Question: I'm trying to create authentication with auth, but I get this error.
I've searched forums, but possible solutions still do not give me results.
Any idea how to fix it I would really appreciate it
'''
import { Injectable } from '@angular/core';
import { Router } from '@angular/router';
import { User } from './user.model'
import { auth } from 'firebase/app';
import { AngularFireAuth } from '@angular/fire/auth';
import { AngularFirestore, AngularFirestoreDocument } from '@angular/fire/firestore';
import { Observable, of } from 'rxjs';
import { switchMap } from 'rxjs/operators';
'''
Screenshot

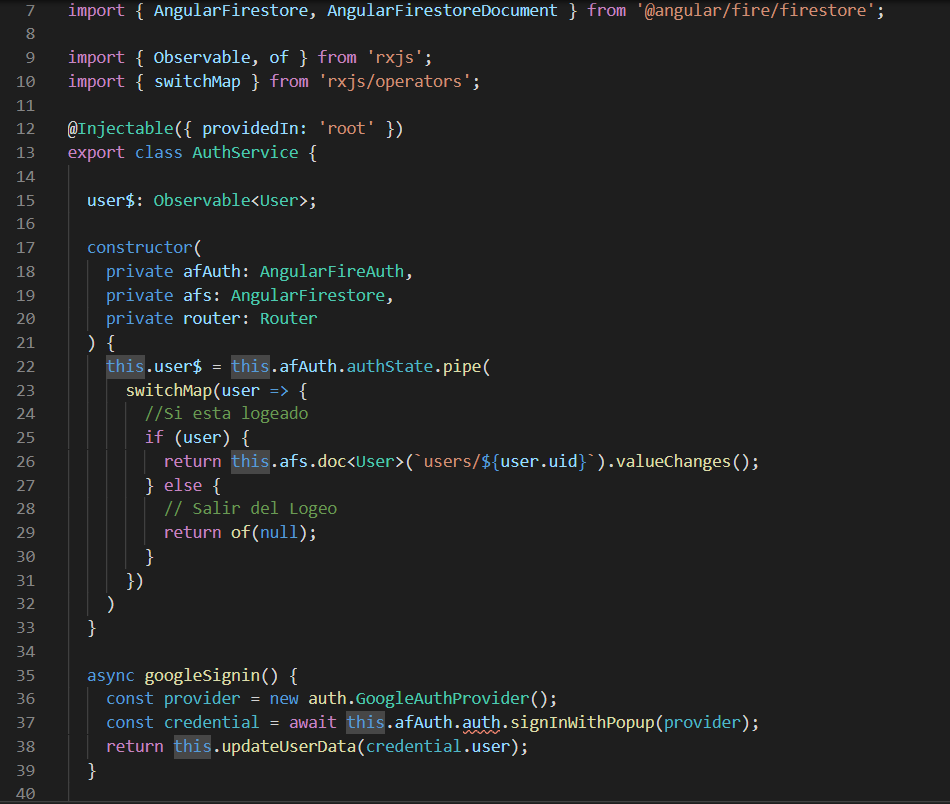
Answer: With the newest version of Angular fire, you don't need the .auth part. Also, you should post your code instead of a screenshot